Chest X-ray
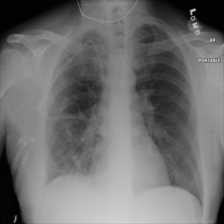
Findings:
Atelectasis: negative
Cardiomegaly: negative
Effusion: negative
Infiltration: positive
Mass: negative
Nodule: positive
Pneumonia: negative
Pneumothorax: negative
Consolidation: negative
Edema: negative
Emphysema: negative
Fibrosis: negative
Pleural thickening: negative
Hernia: negative